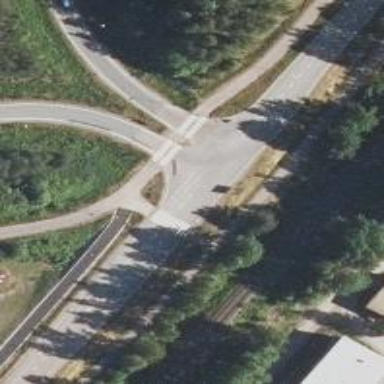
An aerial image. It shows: Crossing on asphalt cycleway.